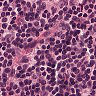
Metastatic tissue present: no